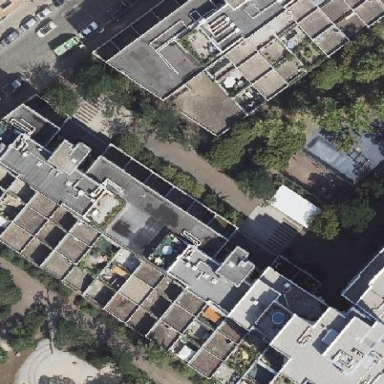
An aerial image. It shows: Part of building.